Question: I'm trying to add 'LinearLayout' dynamically(inflating) to a 'GridLayout' as mentioned in the picture below. 'GridLayout' is static inside a 'ListView' "row" layout.
When i try to add 'LinearLayout' to the 'GridLayout' I get an error :
'''
09-01 12:55:54.320: E/AndroidRuntime(4156): FATAL EXCEPTION: main
09-01 12:55:54.320: E/AndroidRuntime(4156): java.lang.ClassCastException: android.widget.AbsListView$LayoutParams cannot be cast to android.widget.GridLayout$LayoutParams
09-01 12:55:54.320: E/AndroidRuntime(4156): at android.widget.GridLayout.getLayoutParams1(GridLayout.java:729)
09-01 12:55:54.320: E/AndroidRuntime(4156): at android.widget.GridLayout.validateLayoutParams(GridLayout.java:663)
09-01 12:55:54.320: E/AndroidRuntime(4156): at android.widget.GridLayout.getLayoutParams(GridLayout.java:734)
09-01 12:55:54.320: E/AndroidRuntime(4156): at android.widget.GridLayout.measureChildrenWithMargins(GridLayout.java:866)
09-01 12:55:54.320: E/AndroidRuntime(4156): at android.widget.GridLayout.onMeasure(GridLayout.java:894)
09-01 12:55:54.320: E/AndroidRuntime(4156): at android.view.View.measure(View.java:12922)
09-01 12:55:54.320: E/AndroidRuntime(4156): at android.view.ViewGroup.measureChildWithMargins(ViewGroup.java:4706)
09-01 12:55:54.320: E/AndroidRuntime(4156): at android.widget.LinearLayout.measureChildBeforeLayout(LinearLayout.java:1385)
09-01 12:55:54.320: E/AndroidRuntime(4156): at android.widget.LinearLayout.measureVertical(LinearLayout.java:670)
09-01 12:55:54.320: E/AndroidRuntime(4156): at android.widget.LinearLayout.onMeasure(LinearLayout.java:563)
09-01 12:55:54.320: E/AndroidRuntime(4156): at android.view.View.measure(View.java:12922)
09-01 12:55:54.320: E/AndroidRuntime(4156): at android.view.ViewGroup.measureChildWithMargins(ViewGroup.java:4706)
09-01 12:55:54.320: E/AndroidRuntime(4156): at android.widget.LinearLayout.measureChildBeforeLayout(LinearLayout.java:1385)
09-01 12:55:54.320: E/AndroidRuntime(4156): at android.widget.LinearLayout.measureVertical(LinearLayout.java:670)
09-01 12:55:54.320: E/AndroidRuntime(4156): at android.widget.LinearLayout.onMeasure(LinearLayout.java:563)
09-01 12:55:54.320: E/AndroidRuntime(4156): at android.view.View.measure(View.java:12922)
09-01 12:55:54.320: E/AndroidRuntime(4156): at android.widget.ListView.measureScrapChild(ListView.java:1181)
09-01 12:55:54.320: E/AndroidRuntime(4156): at android.widget.ListView.measureHeightOfChildren(ListView.java:1246)
09-01 12:55:54.320: E/AndroidRuntime(4156): at android.widget.ListView.onMeasure(ListView.java:1155)
09-01 12:55:54.320: E/AndroidRuntime(4156): at android.view.View.measure(View.java:12922)
09-01 12:55:54.320: E/AndroidRuntime(4156): at android.widget.RelativeLayout.measureChildHorizontal(RelativeLayout.java:594)
09-01 12:55:54.320: E/AndroidRuntime(4156): at android.widget.RelativeLayout.onMeasure(RelativeLayout.java:376)
09-01 12:55:54.320: E/AndroidRuntime(4156): at android.view.View.measure(View.java:12922)
09-01 12:55:54.320: E/AndroidRuntime(4156): at android.widget.RelativeLayout.measureChildHorizontal(RelativeLayout.java:594)
09-01 12:55:54.320: E/AndroidRuntime(4156): at android.widget.RelativeLayout.onMeasure(RelativeLayout.java:376)
09-01 12:55:54.320: E/AndroidRuntime(4156): at android.view.View.measure(View.java:12922)
09-01 12:55:54.320: E/AndroidRuntime(4156): at android.view.ViewGroup.measureChildWithMargins(ViewGroup.java:4706)
09-01 12:55:54.320: E/AndroidRuntime(4156): at android.widget.FrameLayout.onMeasure(FrameLayout.java:293)
09-01 12:55:54.320: E/AndroidRuntime(4156): at android.view.View.measure(View.java:12922)
09-01 12:55:54.320: E/AndroidRuntime(4156): at android.support.v4.view.ViewPager.onMeasure(ViewPager.java:1451)
09-01 12:55:54.320: E/AndroidRuntime(4156): at android.view.View.measure(View.java:12922)
09-01 12:55:54.320: E/AndroidRuntime(4156): at android.view.ViewGroup.measureChildWithMargins(ViewGroup.java:4706)
09-01 12:55:54.320: E/AndroidRuntime(4156): at android.widget.LinearLayout.measureChildBeforeLayout(LinearLayout.java:1385)
09-01 12:55:54.320: E/AndroidRuntime(4156): at android.widget.LinearLayout.measureVertical(LinearLayout.java:670)
09-01 12:55:54.320: E/AndroidRuntime(4156): at android.widget.LinearLayout.onMeasure(LinearLayout.java:563)
09-01 12:55:54.320: E/AndroidRuntime(4156): at android.view.View.measure(View.java:12922)
09-01 12:55:54.320: E/AndroidRuntime(4156): at android.view.ViewGroup.measureChildWithMargins(ViewGroup.java:4706)
09-01 12:55:54.320: E/AndroidRuntime(4156): at android.widget.FrameLayout.onMeasure(FrameLayout.java:293)
09-01 12:55:54.320: E/AndroidRuntime(4156): at android.view.View.measure(View.java:12922)
09-01 12:55:54.320: E/AndroidRuntime(4156): at android.view.ViewGroup.measureChildWithMargins(ViewGroup.java:4706)
09-01 12:55:54.320: E/AndroidRuntime(4156): at android.widget.FrameLayout.onMeasure(FrameLayout.java:293)
09-01 12:55:54.320: E/AndroidRuntime(4156): at android.view.View.measure(View.java:12922)
09-01 12:55:54.320: E/AndroidRuntime(4156): at android.view.ViewGroup.measureChildWithMargins(ViewGroup.java:4706)
09-01 12:55:54.320: E/AndroidRuntime(4156): at android.widget.FrameLayout.onMeasure(FrameLayout.java:293)
09-01 12:55:54.320: E/AndroidRuntime(4156): at android.view.View.measure(View.java:12922)
09-01 12:55:54.320: E/AndroidRuntime(4156): at android.widget.RelativeLayout.measureChildHorizontal(RelativeLayout.java:594)
09-01 12:55:54.320: E/AndroidRuntime(4156): at android.widget.RelativeLayout.onMeasure(RelativeLayout.java:376)
09-01 12:55:54.320: E/AndroidRuntime(4156): at android.view.View.measure(View.java:12922)
09-01 12:55:54.320: E/AndroidRuntime(4156): at android.view.ViewGroup.measureChildWithMargins(ViewGroup.java:4706)
09-01 12:55:54.320: E/AndroidRuntime(4156): at android.widget.FrameLayout.onMeasure(FrameLayout.java:293)
09-01 12:55:54.320: E/AndroidRuntime(4156): at com.android.internal.policy.impl.PhoneWindow$DecorView.onMeasure(PhoneWindow.java:2261)
09-01 12:55:54.320: E/AndroidRuntime(4156): at android.view.View.measure(View.java:12922)
09-01 12:55:54.320: E/AndroidRuntime(4156): at android.view.ViewRootImpl.performTraversals(ViewRootImpl.java:1255)
09-01 12:55:54.320: E/AndroidRuntime(4156): at android.view.ViewRootImpl.handleMessage(ViewRootImpl.java:2649)
09-01 12:55:54.320: E/AndroidRuntime(4156): at android.os.Handler.dispatchMessage(Handler.java:99)
09-01 12:55:54.320: E/AndroidRuntime(4156): at android.os.Looper.loop(Looper.java:137)
09-01 12:55:54.320: E/AndroidRuntime(4156): at android.app.ActivityThread.main(ActivityThread.java:4507)
09-01 12:55:54.320: E/AndroidRuntime(4156): at java.lang.reflect.Method.invokeNative(Native Method)
09-01 12:55:54.320: E/AndroidRuntime(4156): at java.lang.reflect.Method.invoke(Method.java:511)
09-01 12:55:54.320: E/AndroidRuntime(4156): at com.android.internal.os.ZygoteInit$MethodAndArgsCaller.run(ZygoteInit.java:978)
'''
As mentioned in the stack trace, AbsListView$LayoutParams cannot cast to GridLayout$LayoutParams. I don't know why this happens?
The most part is its happening only in devices. It works good in 4.3 and 4.4

'''
viewHolder.gridLayout1 = (GridLayout) getView().findViewById(R.id.sampleGridLayout);
setLinear(viewHolder);
private void setLinear(ViewHolder viewHolder) {
viewHolder.gridLayout1.removeAllViews();
for (int i = 0; i < 3; i++) {
LinearLayout matchLayout = (LinearLayout) viewHolder.inflater.inflate(R.id.sampleLinear, parent, false);
//view populations in matchLayout
viewHolder.gridLayout1.addView(matchLayout);
}
}
'''
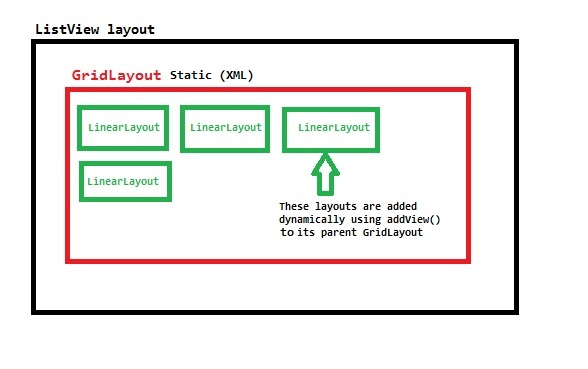
Answer: The problem is that the 'parent' ViewGroup that you are passing in to 'viewHolder.inflater.inflate();' is a ListView, not a GridLayout.
Since your adapter is being used to populate a ListView, the 'parent' passed into 'getView(int position, View convertView, ViewGroup parent)' will be a ListView.
When the LayoutInflater inflates your 'R.id.sampleLinear' layout, it will give the inflated layout 'AbsListView.LayoutParams', because you are telling the inflater that you intend to put the layout in an AbsListView of some kind.
This will cause the error that you are receiving when you try to put that layout in a GridLayout instead, which requires all children to use 'GridLayout.LayoutParams'.
On a side note, you should be passing a layout (in the form of 'R.layout.my_layout') instead of an ID (e.g. 'R.id.my_layout') to your inflater. I'm going to assume this is a typo because otherwise you would be getting a completely different exception.